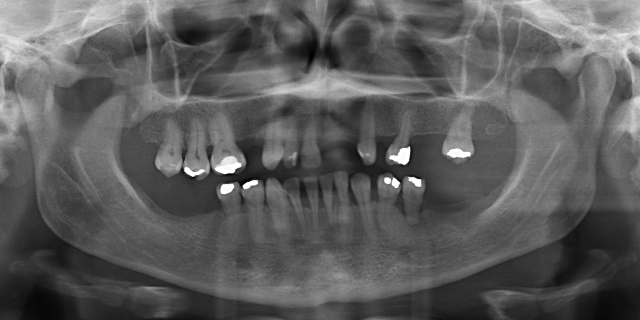
adult